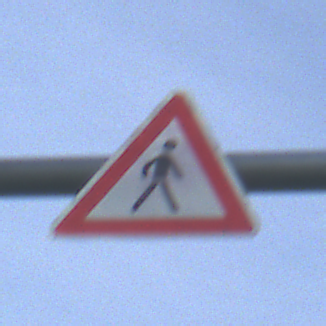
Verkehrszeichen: FussgaengerLinks
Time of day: MorningAfternoon
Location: Outdoor (Nature)
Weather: PartlyCloudy
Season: NotSpecified
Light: Natural